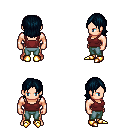
a pixel art fantasy rpg character, male body template, human, light skin, maroon pirate shirt, teal pants, raven long bangs hairstyle, gold boots, four views (front, back, left, right), 2x2 character sprite sheet, small pixel art, hard edges, no anti-aliasing